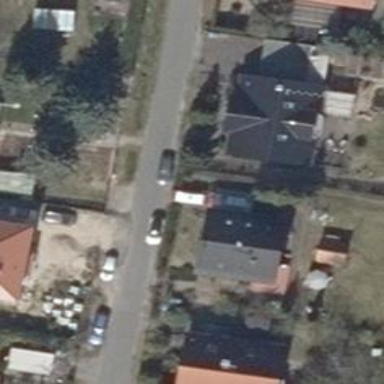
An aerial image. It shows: Driveway.